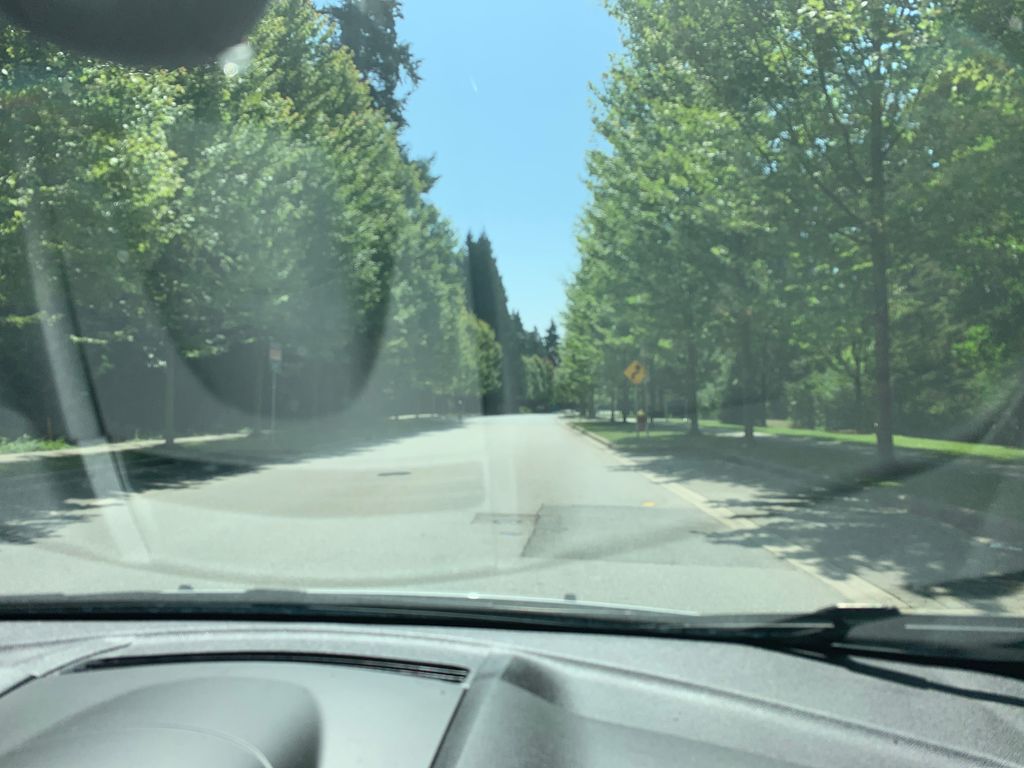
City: vancouver